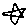
Label: star